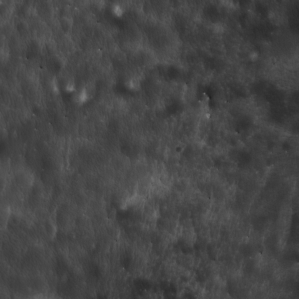
Label: non_frost